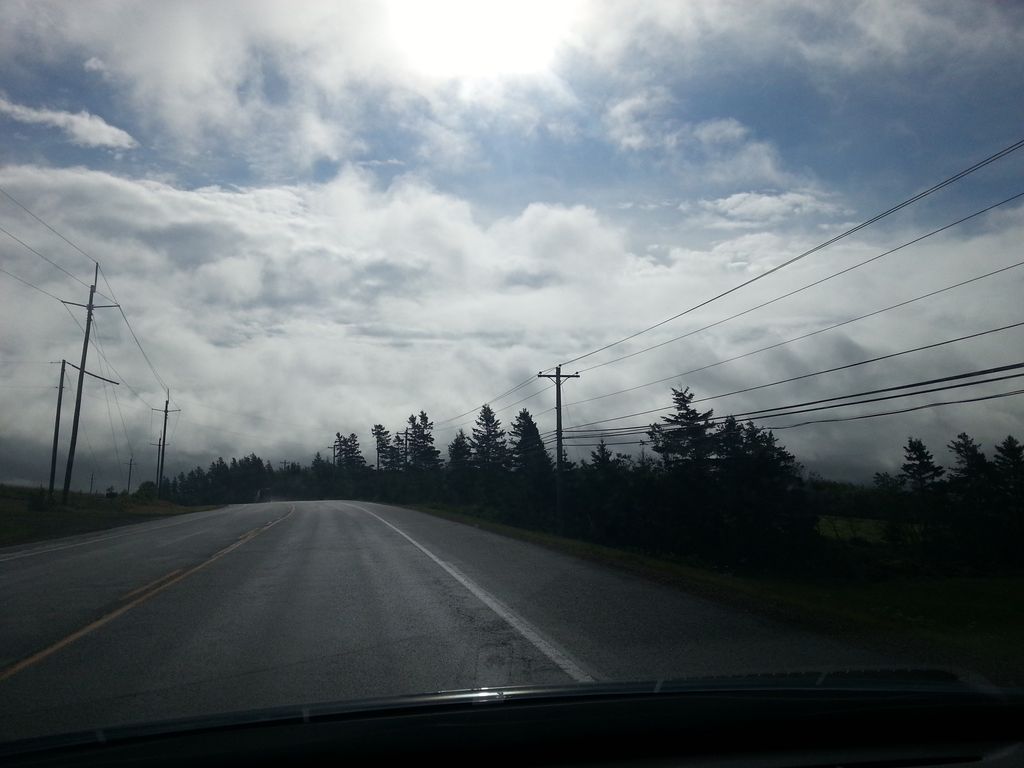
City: charlottetown